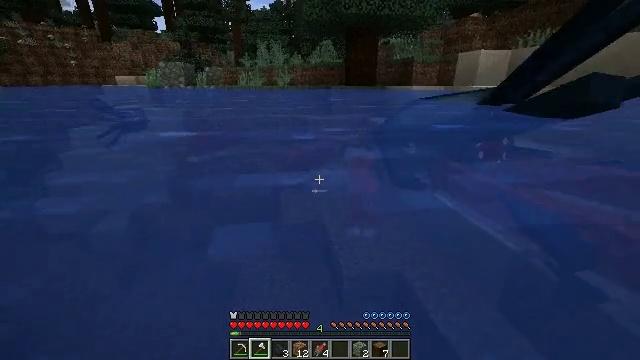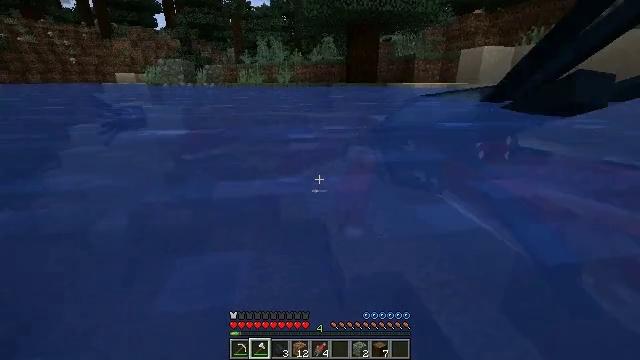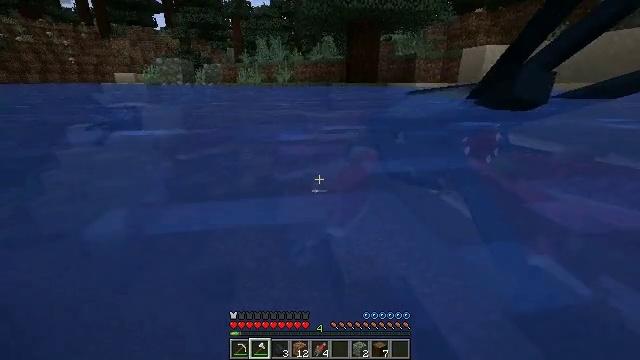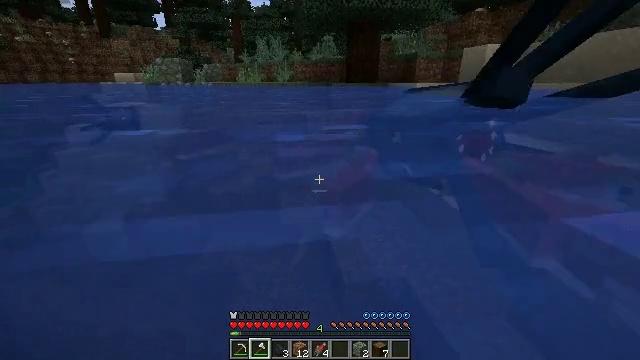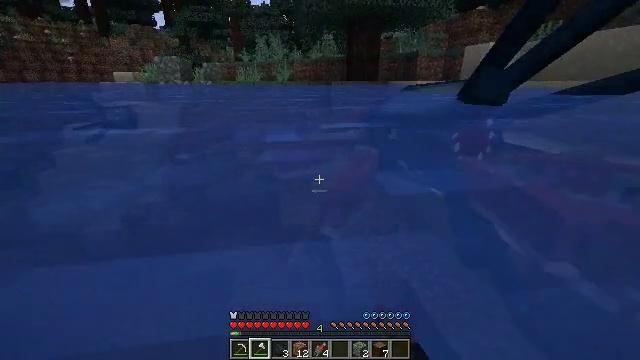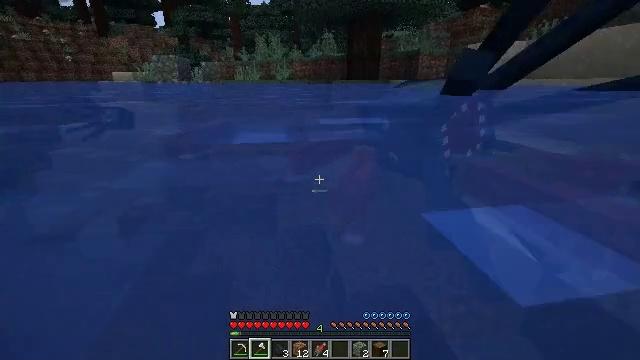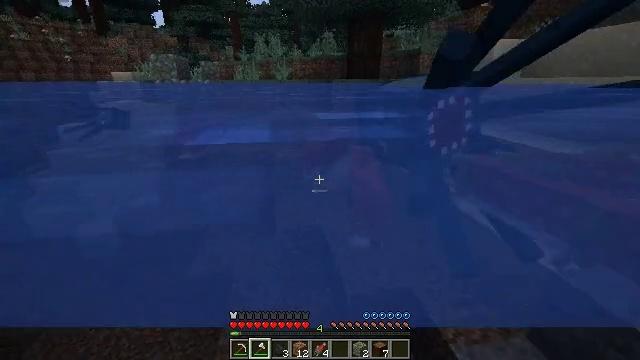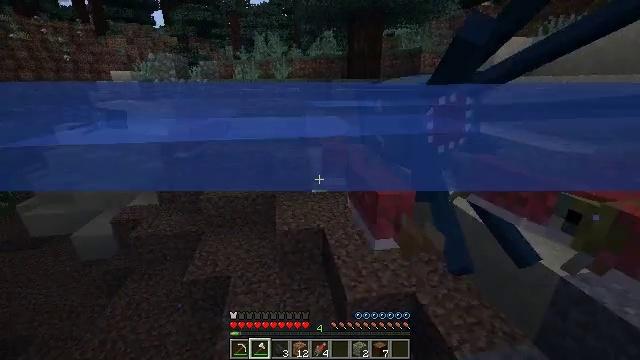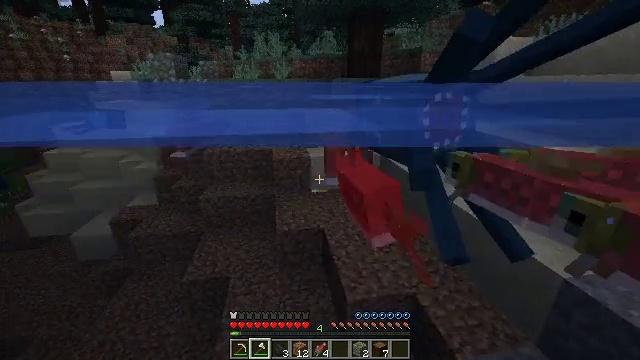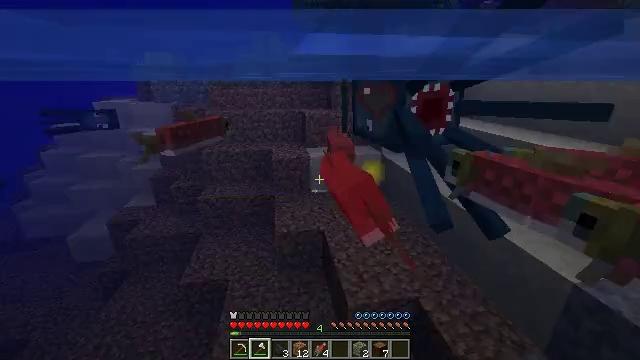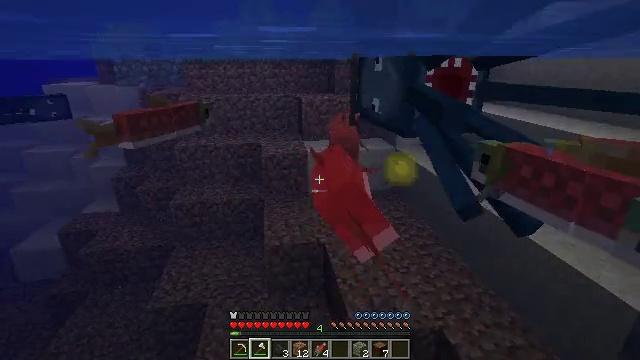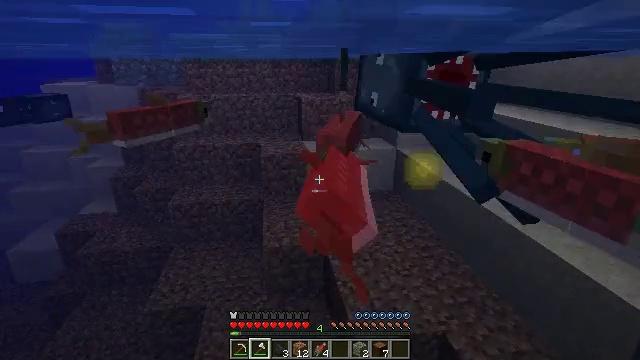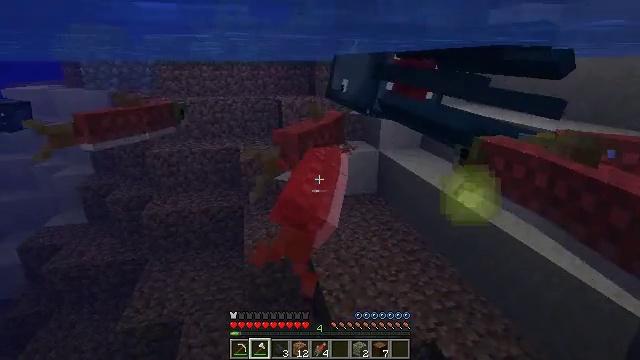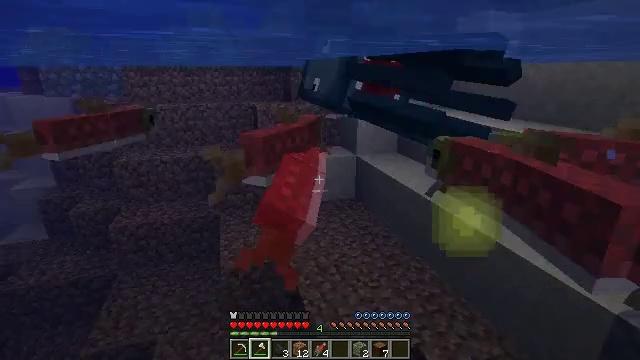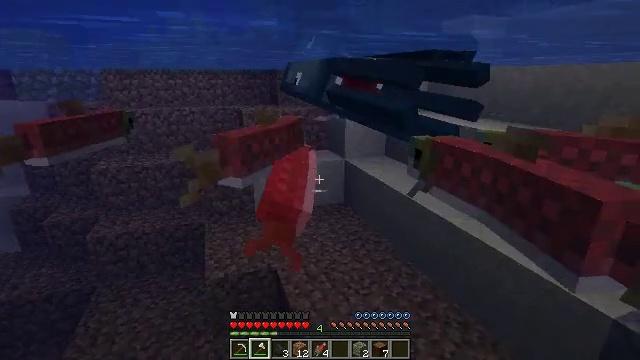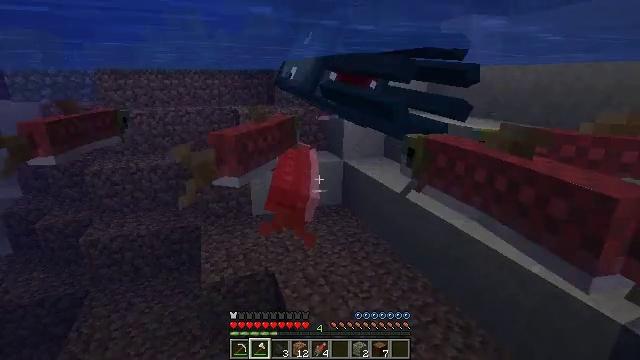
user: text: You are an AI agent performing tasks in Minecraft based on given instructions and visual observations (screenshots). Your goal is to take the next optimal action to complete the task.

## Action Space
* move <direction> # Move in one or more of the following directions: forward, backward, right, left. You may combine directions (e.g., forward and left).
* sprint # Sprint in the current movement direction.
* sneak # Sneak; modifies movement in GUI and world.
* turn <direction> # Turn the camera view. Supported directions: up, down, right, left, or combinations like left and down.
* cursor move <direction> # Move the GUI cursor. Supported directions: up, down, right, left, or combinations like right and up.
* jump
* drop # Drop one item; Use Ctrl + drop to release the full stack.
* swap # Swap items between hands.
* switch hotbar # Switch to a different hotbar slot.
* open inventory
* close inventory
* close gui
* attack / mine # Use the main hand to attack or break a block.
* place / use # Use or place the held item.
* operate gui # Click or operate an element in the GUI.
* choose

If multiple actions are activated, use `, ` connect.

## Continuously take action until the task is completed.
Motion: motion action
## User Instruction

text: Fish and kill the salmon.
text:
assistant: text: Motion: move forward
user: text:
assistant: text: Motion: move forward
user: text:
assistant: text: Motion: move forward, attack / mine
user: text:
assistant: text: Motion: move forward, attack / mine
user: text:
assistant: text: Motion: move forward
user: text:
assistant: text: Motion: move forward
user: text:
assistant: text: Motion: move forward
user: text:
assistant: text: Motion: move forward
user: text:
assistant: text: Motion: move forward
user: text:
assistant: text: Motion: move forward
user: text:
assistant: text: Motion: move forward
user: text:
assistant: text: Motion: move forward, turn right
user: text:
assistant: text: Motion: move forward, turn right and up
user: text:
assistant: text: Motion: move forward, turn right
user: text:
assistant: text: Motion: move forward
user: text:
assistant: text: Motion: move forward
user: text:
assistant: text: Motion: move forward
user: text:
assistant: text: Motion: move forward, attack / mine
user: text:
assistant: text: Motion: move forward, attack / mine
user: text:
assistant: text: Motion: move forward
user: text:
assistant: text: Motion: move forward
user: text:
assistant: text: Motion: move forward
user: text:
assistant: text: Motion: move forward
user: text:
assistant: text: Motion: move forward
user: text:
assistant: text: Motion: move forward, turn right and up
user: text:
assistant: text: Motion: move forward, turn right and up
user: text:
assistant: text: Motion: move forward, turn right and up
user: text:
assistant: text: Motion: move forward, turn right
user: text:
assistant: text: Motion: move forward
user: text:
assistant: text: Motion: move forward